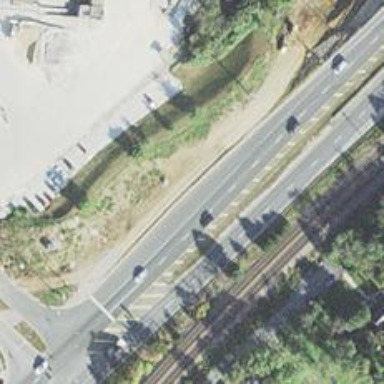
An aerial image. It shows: Primary road with asphalt surface.